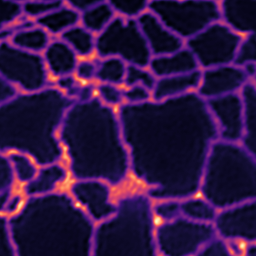
Label: Super-resolution ER image